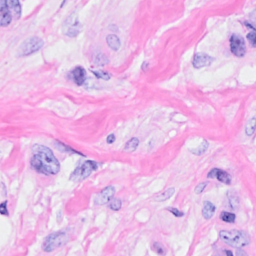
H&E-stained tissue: Breast